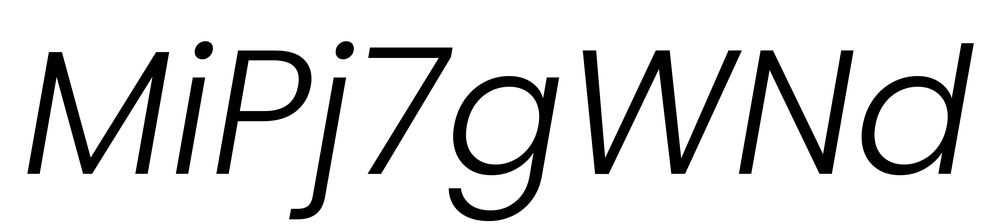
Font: Poppins-LightItalic